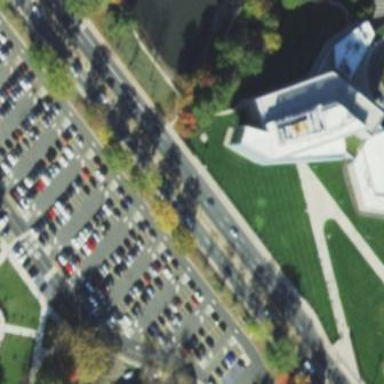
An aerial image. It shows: University building.